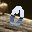
Label: 0